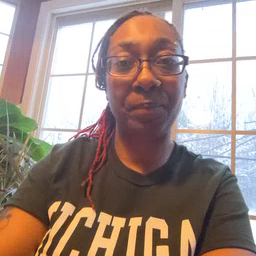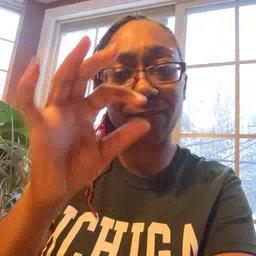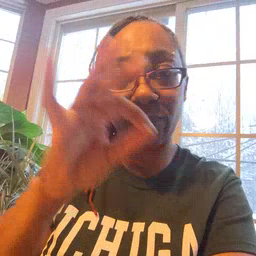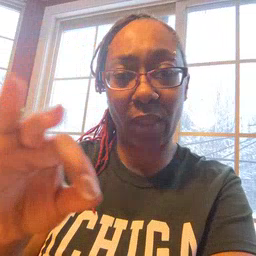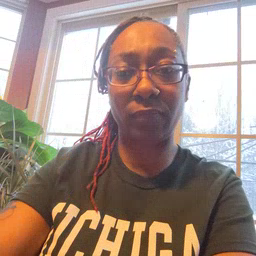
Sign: frenchfries